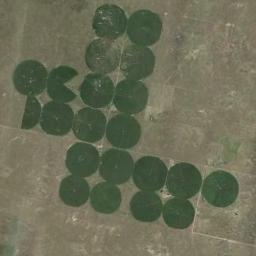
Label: circular_farmland